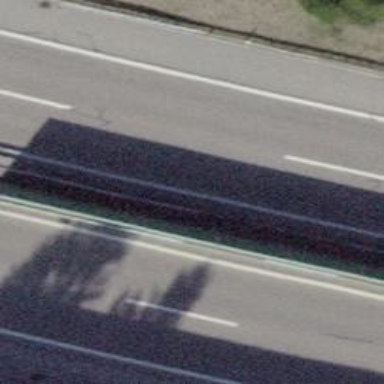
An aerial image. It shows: View of motorway.